Fundus camera: canon
Shooting center: optic_disc
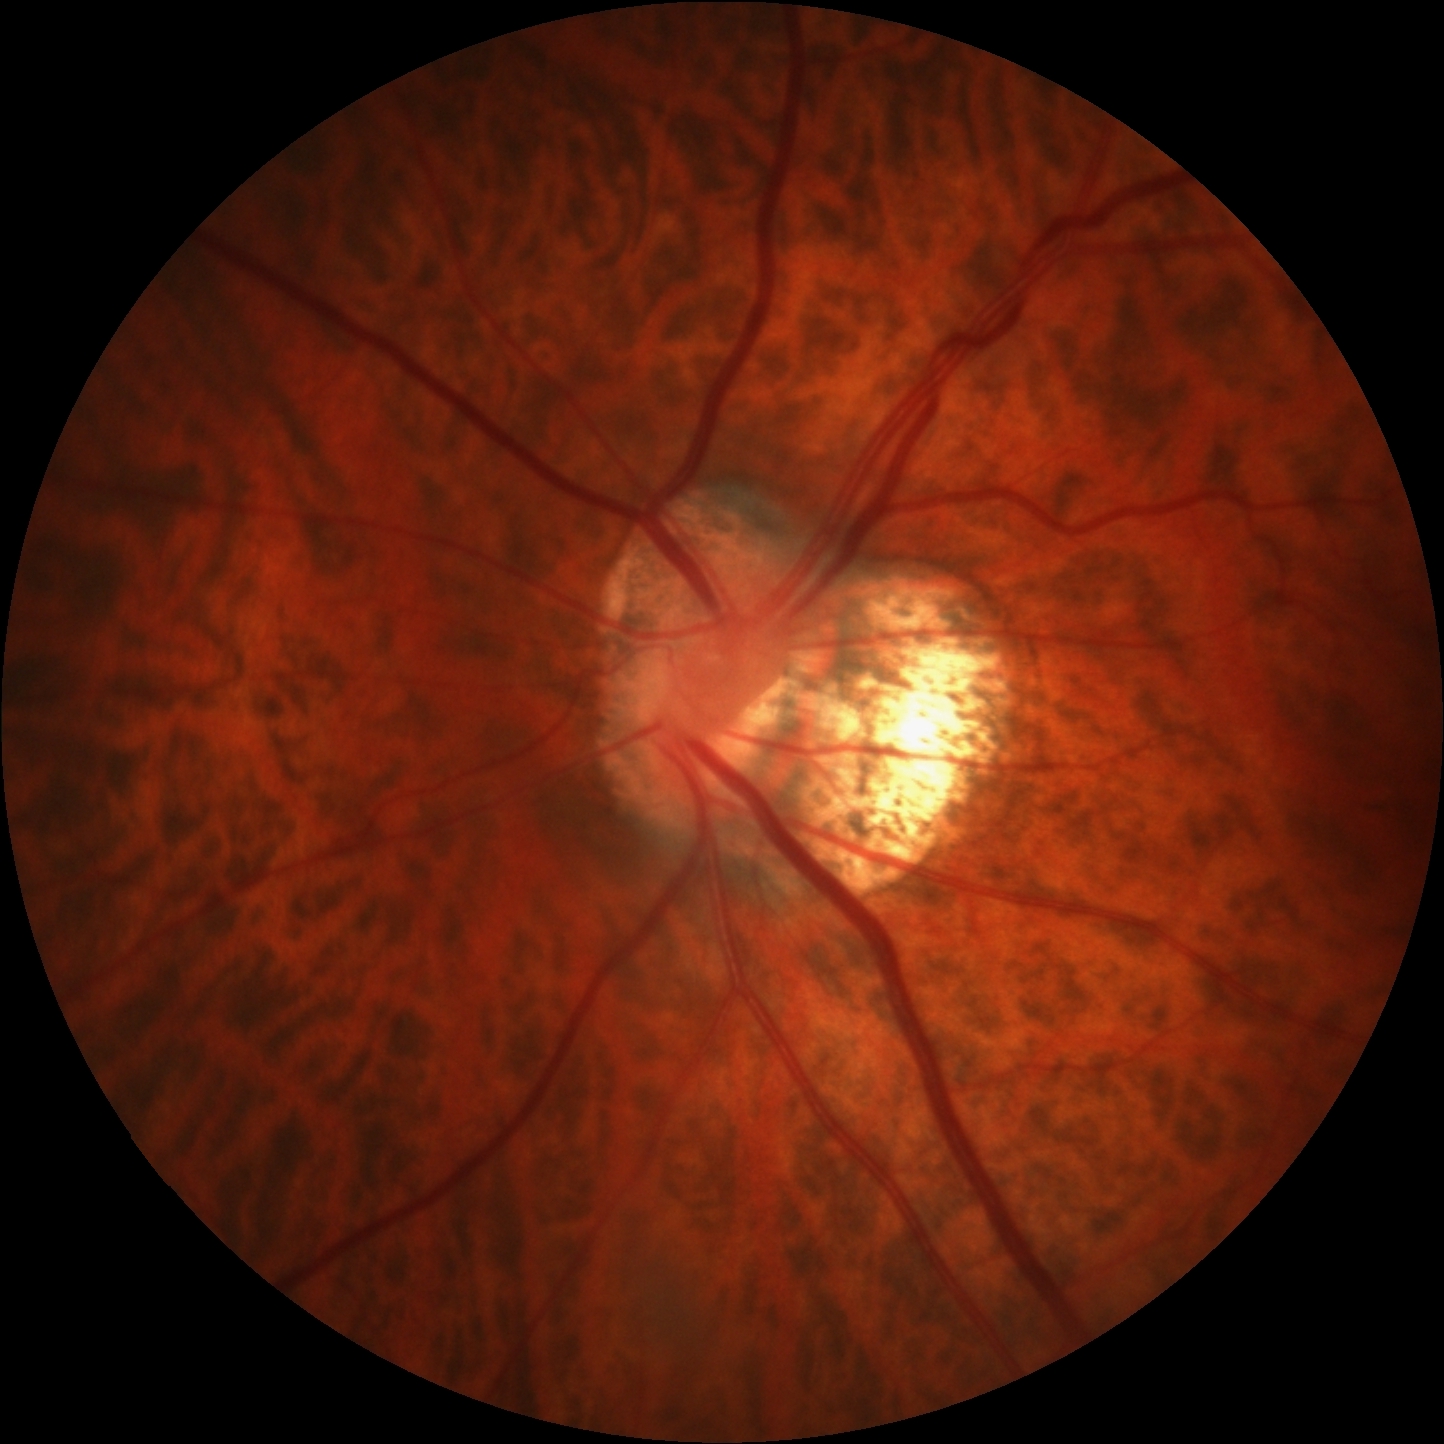
Pathologic myopia: yes
Patchy retinal atrophy: present
Retinal detachment: absent